Question: Is there a nice way of achieving the following, without any additional mark-up? It would be fine to use JavaScript though.

Any idea?
Thanks!
My mark-up will be something like:
'''
<div style="width: 400px;">
<p>Text text text Text text text Text text text</p>
</div>
'''
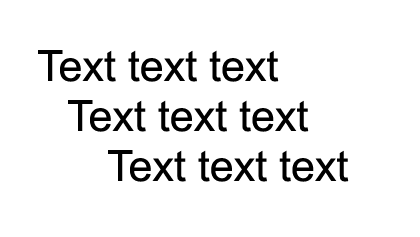
Answer: For a given element of text, use a text range to find the end of the first line, then wrap the remaining text in a child div. Repeat recursively, using the child div for the next iteration.
This works cross-browser: <URL>
It's easiest in IE thanks to 'textRange.moveToPoint(x, y)':
'''
function indent(div) {
var rng = document.body.createTextRange();
rng.moveToElementText(div);
var x = rng.getBoundingClientRect().right;
rng.collapse();
var rect = rng.getBoundingClientRect();
var y = rect.bottom;
rng.moveToPoint(x - 1, y - 1);
rng.moveEnd("textedit");
var html = "<div class="indent">" + rng.text + "</div>";
rng.pasteHTML(html);
div = $(".indent", div)[0];
rng.moveToElementText(div);
var pos = rng.getBoundingClientRect();
if (pos.bottom > rect.bottom) {
indent(div);
}
}
'''
With other browsers, you have to iterate the text to find where the line wraps:
'''
function indent(div) {
var rng = document.createRange();
rng.selectNodeContents(div);
var len = rng.toString().length;
var start = rng.toString().search(/.\s/);
if (start < 0) return;
var txt = div.childNodes[0];
rng.setEnd(txt, start);
var startRect = rng.getBoundingClientRect();
var rect;
for (var i = start + 1; i < len; i++) {
rng.setEnd(txt, i);
rect = rng.getBoundingClientRect();
if (rect.bottom > startRect.bottom) {
rng.setStart(txt, i-1);
rng.setEnd(txt, len);
div = document.createElement("div");
div.className = "indent";
rng.surroundContents(div);
indent(div);
break;
}
}
}
'''